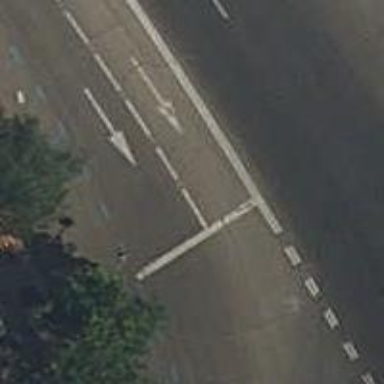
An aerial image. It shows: Road with traffic signals.